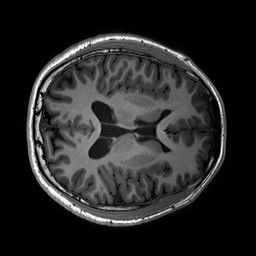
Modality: T1w
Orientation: axial
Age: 26
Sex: male
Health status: healthy
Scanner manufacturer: siemens
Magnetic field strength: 3 T
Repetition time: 2.3 s
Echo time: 0.00236 s